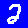
Digit: 2